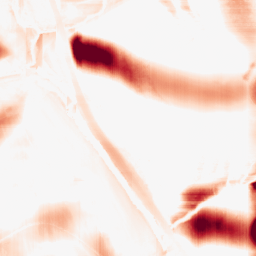
Category: morphological
Decomposition family: rolling_ball
Decomposition parameters: radius: 25
Upsampling method: bicubic_3x
Upsampling parameters: scale: 3
Upsampling scale: 3